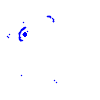
Particle: proton